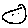
Label: smiley face